Question: I am having scenario like this : I am having many tables and each table has date fields.
'''
Table: FA
Id | Created_Date |
------------------------
1 | 1/12/2012 |
2 | 2/15/2012 |
3 | 2/25/2012 |
Table: TPA
Id | Created_Date |
------------------------
1 | 3/10/2012 |
2 | 4/25/2012 |
3 | 5/20/2012 |
4 | 5/21/2012 |
Table: Gift
Id | Created_Date |
------------------------
1 | 6/10/2012 |
2 | 7/25/2012 |
3 | 8/10/2012 |
3 | 7/11/2012 |
'''
I want output like I want total count of records from each table and display it respective to month wise by using Created_Date field dates.
Expected Output like this:

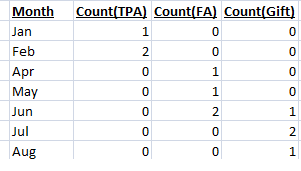
Answer: Give this solution a try,
'''
SELECT MonthName,
COALESCE(FA, 0) FA,
COALESCE(TPA, 0) TPA,
COALESCE(GIFT, 0) GIFT
FROM
(
SELECT monthList.ordby,
monthList.MonthName,
org.TableName,
org.TotalCount
FROM
(
SELECT 1 ordby, 'January' MonthName UNION SELECT 2, 'February' UNION
SELECT 3, 'March' UNION SELECT 4, 'April' UNION
SELECT 5,'May' UNION SELECT 6,'June' UNION
SELECT 7,'July' UNION SELECT 8,'August' UNION
SELECT 9,'September' UNION SELECT 10,'October' UNION
SELECT 11,'November' UNION SELECT 12,'December'
) monthList
LEFT JOIN
(
SELECT 'FA' TableName,
DATENAME(mm,Created_Date) MonthName,
COUNT(*) TotalCount
FROM FA
GROUP BY DATENAME(mm,Created_Date)
UNION
SELECT 'TPA' TableName,
DATENAME(mm,Created_Date) MonthName,
COUNT(*) TotalCount
FROM TPA
GROUP BY DATENAME(mm,Created_Date)
UNION
SELECT 'Gift' TableName,
DATENAME(mm,Created_Date) MonthName,
COUNT(*) TotalCount
FROM Gift
GROUP BY DATENAME(mm,Created_Date)
) org ON monthList.MonthName = org.MonthName
) data
PIVOT
(
MAX(TotalCount)
FOR TableName IN ([FA], [TPA],[GIFT])
) head
ORDER BY ordby
'''
<URL>